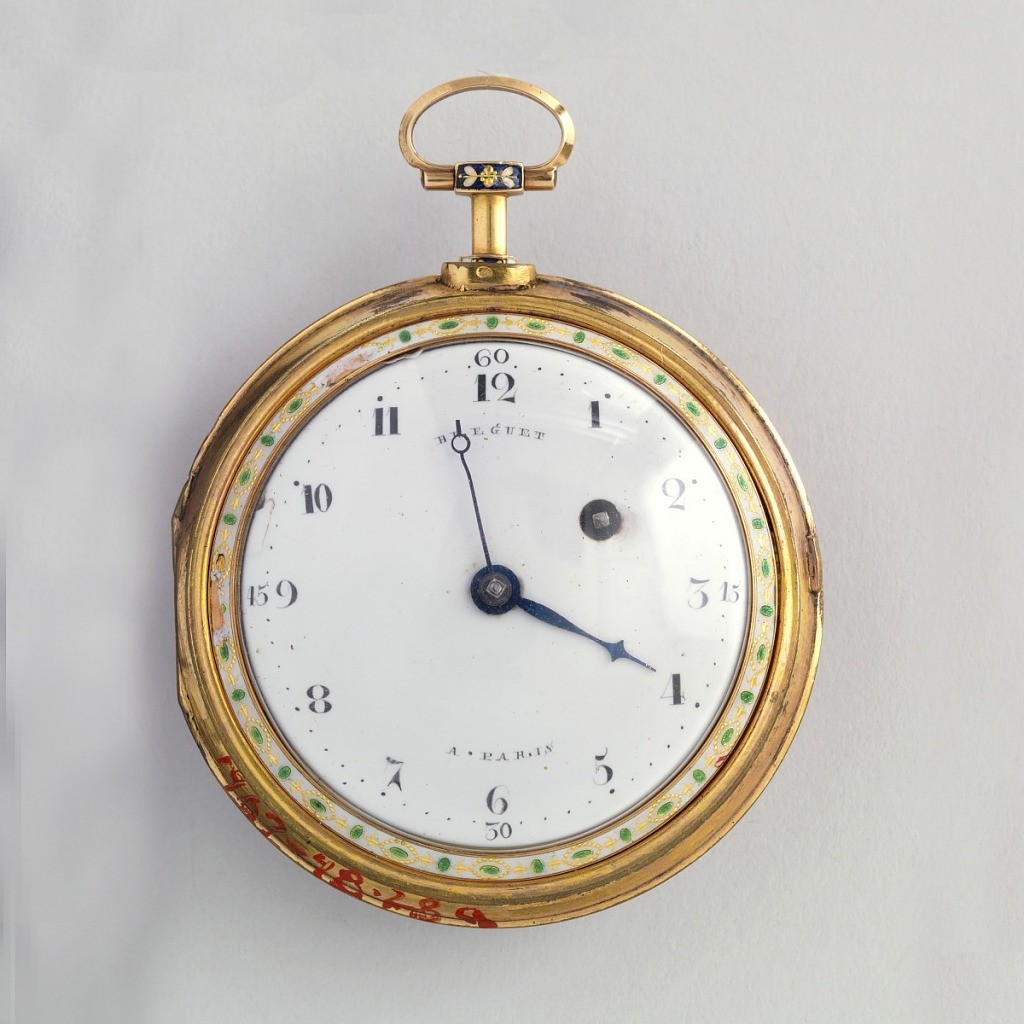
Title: Watch and chatelaine
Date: late 18th century
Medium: Gold, enamel, glass, steel
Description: Circular gold case having stem with small ring at top; front with circular white face with roman numerals in black and blued steel(?) hands, the whole surrounded by a narrow off-white enameled band with gilt and green lozenge decoration. Reverse shows grisais scene of a couple in a verdant garden, the gowned woman in the foreground standing near a caged bird on a table, the man to the left and behind a low wall or fence, serenading her with a lute.